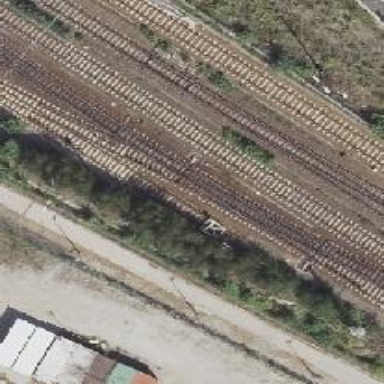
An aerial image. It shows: Railway yard in service.